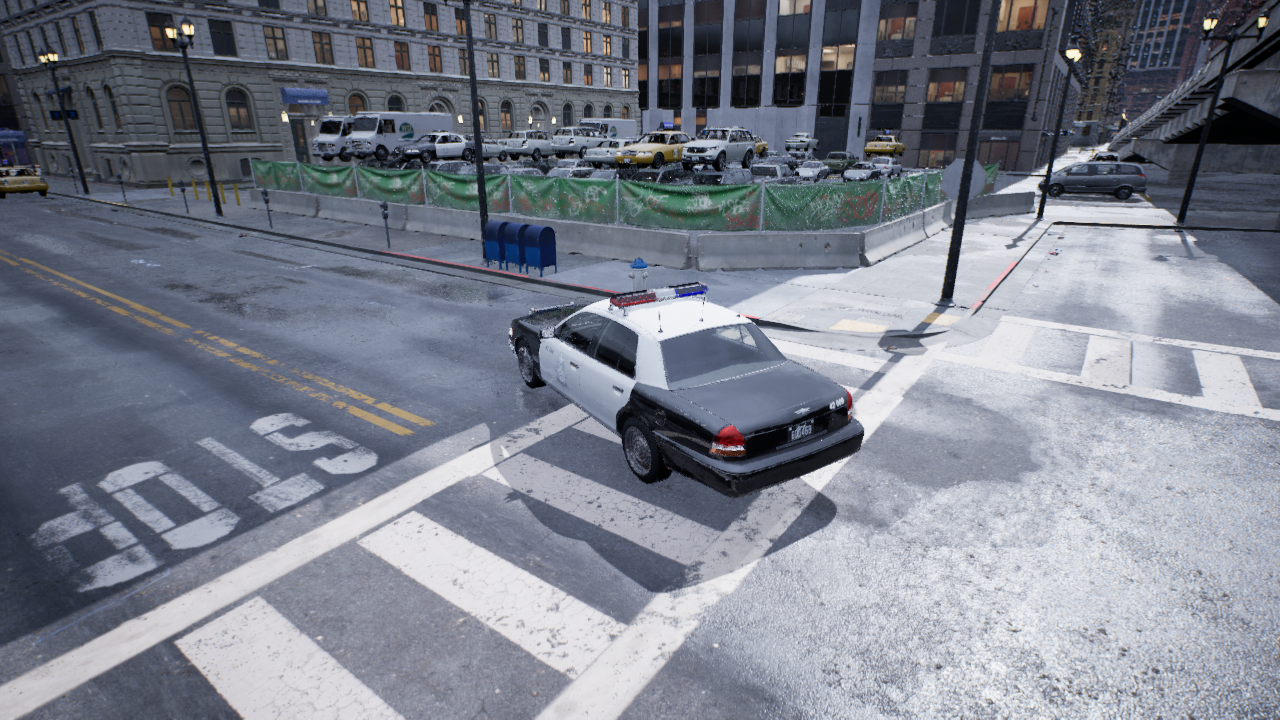
Venue: intersection
Lighting: overcast
Vehicle rig: sedan